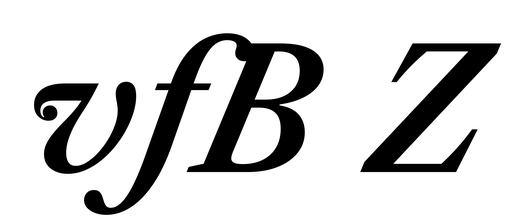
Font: LibreCaslonText-Italic_SemiBold_Italic